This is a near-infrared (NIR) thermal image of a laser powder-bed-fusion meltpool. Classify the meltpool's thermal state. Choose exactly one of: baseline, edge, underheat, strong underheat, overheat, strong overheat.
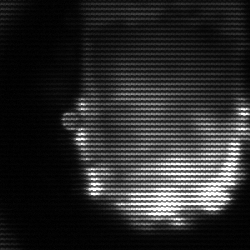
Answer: baseline